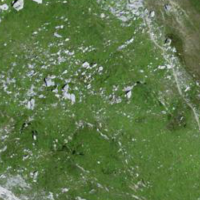
EUNIS habitat code: 31
Species observed at this site:
Dryas octopetala